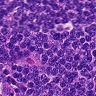
Metastatic tissue present: no